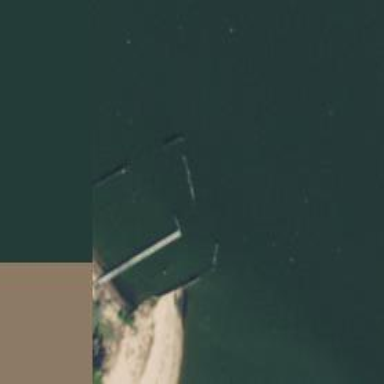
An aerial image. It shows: Breakwater structure.